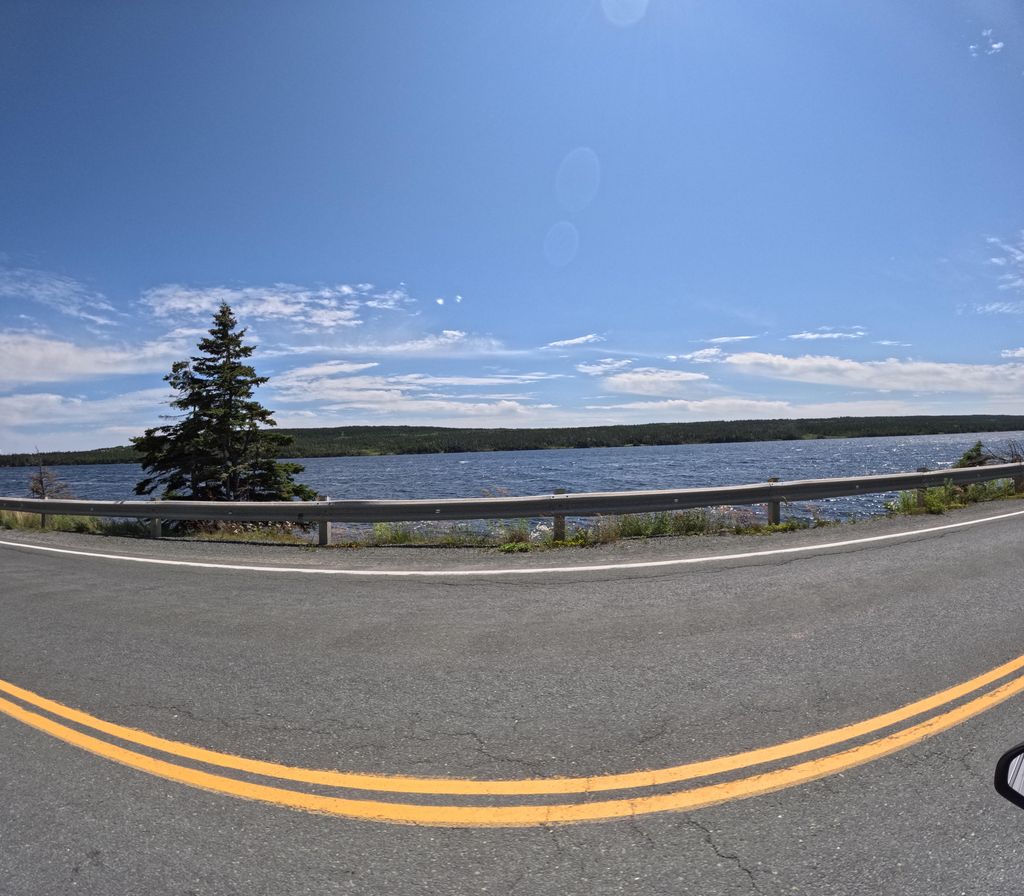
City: st_johns